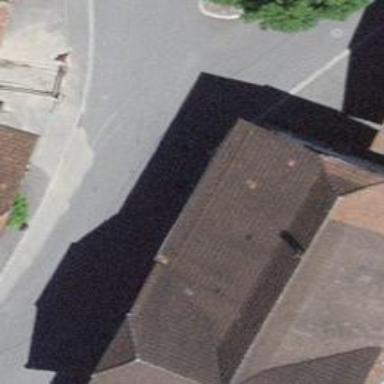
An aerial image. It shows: Kiosk shop.